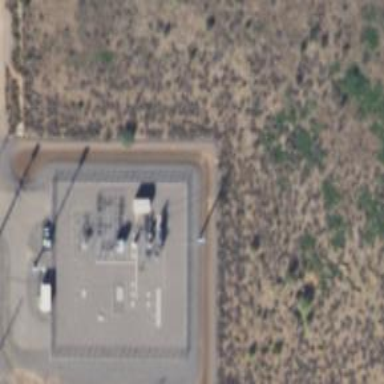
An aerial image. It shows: Outdoor power substation surrounded by fence. The substation operates at the distribution level.